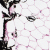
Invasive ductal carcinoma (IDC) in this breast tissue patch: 0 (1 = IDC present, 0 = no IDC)